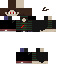
A male skeleton skin with dark skin, wearing brown long hair dressed in a black hoodie and black pants, featuring a closed mouth.